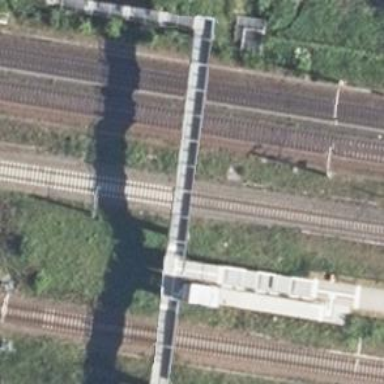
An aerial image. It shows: Metal bridge.